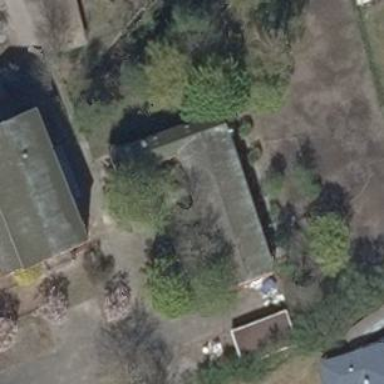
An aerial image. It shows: Guest house building.